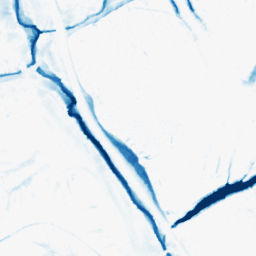
Category: morphological
Decomposition family: morphological
Decomposition parameters: operation: closing
size: 10
Upsampling method: linear_exact
Upsampling parameters: scale: 2
Upsampling scale: 2